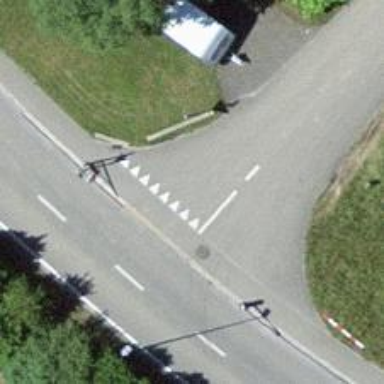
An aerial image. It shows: Road with "give way" sign.